RGB frame:
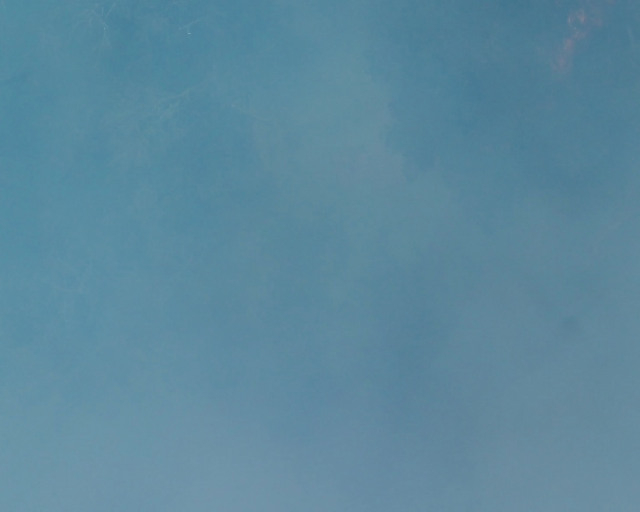
Thermal frame:
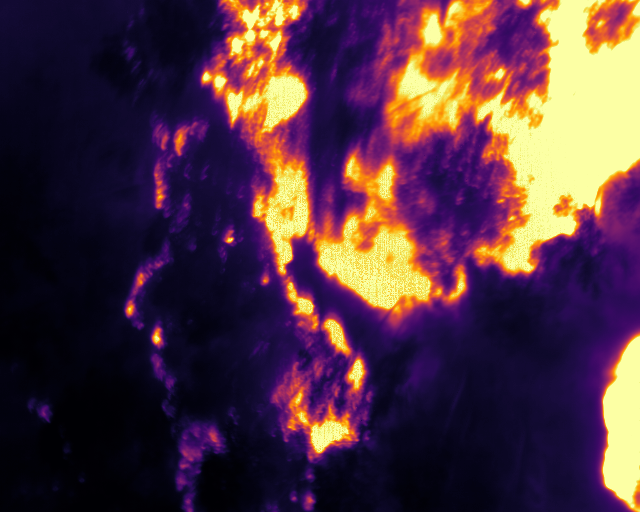
Captured: 2026-02-26 02:31:36
Pixels at or above 80 °C: 96395 (fraction of frame: 0.2942)